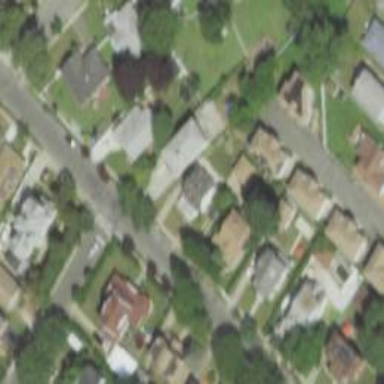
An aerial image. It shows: Neighborhood.